Question: I have a Listview with items, in a C# Windows Store App (is that what you call these? I heard they're not called Metro Apps anymore).
Similar to the <URL> for that listitem to expand, for it to collapse, and if you tap on another listitem, the currently expanded listitem will collapse and the other will expand.
In my particular case I have a 'DataTemplate' for both the expanded and non-expanded view of the listitems. I've seen that Android's ExpandableListView can expand the listitem with information (the <URL>, instead of , but is there a common solution for this in Windows Store Apps?
If not, what is the closest equivalent?
Like on the following drawing, I want to know if there is a component that can expand listitems in this way, or if not, which alternatives I have:

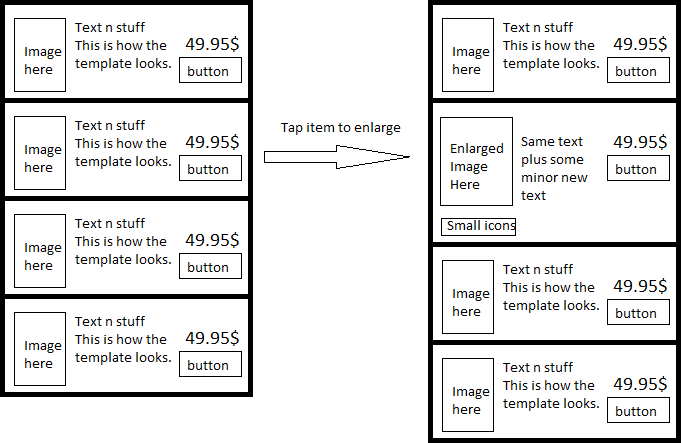
Answer: I ended up with a solution that works but doesn't look too fancy. It switches 'DataTemplate' when you click items but there's no animation: it switches instantly.
Here's the important code parts:
## XAML
'''
<Page.Resources>
<DataTemplate x:Key="dtSmall">
<!--Component template for the un-expanded listitems-->
</DataTemplate>
<DataTemplate x:Key="dtEnlarged">
<!--Component template for the expanded listitems-->
</DataTemplate>
</Page.Resources>
<Grid>
<ListView x:Name="lvEnlargeable"
IsItemClickEnabled="True"
ItemTemplate="{StaticResource dtSmall}"
ItemsSource="{Binding ...}"
SelectionChanged="LVEnlargeable_SelectionChanged"
ItemClick="LVEnlargeable_ItemClick"/>
</Grid>
'''
## XAML.CS
'''
public sealed partial class MainPage : Page
{
private DataTemplate dtSmall;
private DataTemplate dtEnlarged;
public MainPage()
{
this.InitializeComponent();
dtSmall = (DataTemplate)Resources["dtSmall"];
dtEnlarged = (DataTemplate)Resources["dtEnlarged"];
}
// A selected item is treated as an expanded/enlarged item
private void LVEnlargeable_SelectionChanged(object sender, SelectionChangedEventArgs e)
{
/* First we set all the items that has been deselected
to be collapsed, aka. using the dtSmall DataTemplate.
We expect 0 or 1 item to have been deselected
but handle all cases easily with a foreach loop.
*/
foreach (var item in e.RemovedItems)
{
// Set the DataTemplate of the deselected ListViewItems
((ListViewItem)(sender as ListView).ContainerFromItem(item)).ContentTemplate = dtSmall;
}
/* Then we set all the items that has been selected
to be expanded.
We should probably throw an Exception if more than 1 was found,
because it's unwanted behavior, but we'll ignore that for now.
*/
foreach (var item in e.AddedItems)
{
((ListViewItem)(sender as ListView).ContainerFromItem(e.AddedItems[0])).ContentTemplate = dtEnlarged;
}
}
/* We need click events because SelectionChanged-events
cannot detect clicks on an already selected item */
private void LVEnlargeable_ItemClick(object sender, ItemClickEventArgs e)
{
ListView lv = (sender as ListView);
/* Having set the IsItemClickEnabled property on the ListView to True
we have to handle selection events manually.
If nothing is selected when this click occurs, then select this item*/
if (lv.SelectedItem == null)
{
lv.SelectedItem = e.ClickedItem;
}
else
{
// Clicking on an expanded/selected/enlarged item will deselect it
if (lv.SelectedItem.Equals(e.ClickedItem))
{
lv.SelectedItem = null;
}
else
{ /* If it's not a selected item, then select it
(and let SelectionChanged unselect the already selected item) */
lv.SelectedItem = e.ClickedItem;
}
}
}
}
'''
I haven't tested if this isolated code is enough, on its own, for this solution, but I hope it is, and this code at least contain the key points. It's late and I just wanted to post something for the curious-minded people. If this shows not to work for you, then please leave a comment about the issue and I'll make sure to add the missing parts.
I also messed with the ListViewItemStyleContainer's ListViewItemPresenter to have better selection effects etc. but I figure it's best to keep it short. If you find this interesting as well, then feel free to leave a comment for that too, and I'll try include it.